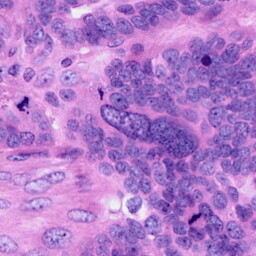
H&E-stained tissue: Ovarian